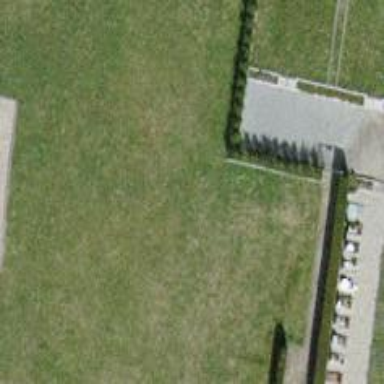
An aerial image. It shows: Hedge barrier.